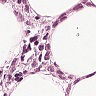
Metastatic tissue present: yes